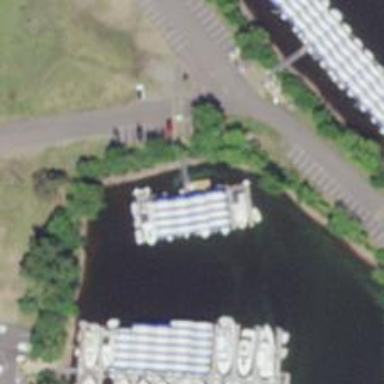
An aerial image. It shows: Pier with mooring facilities.